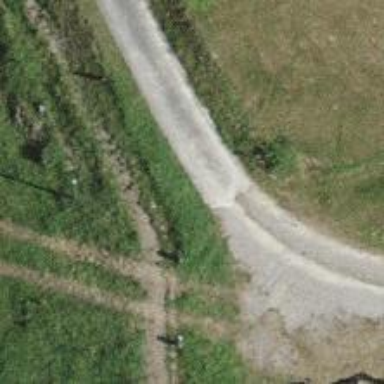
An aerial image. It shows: Unpaved service road.